Question: I want to make text view above of list view like this :

This is my XML script :
'''
<?xml version="1.0" encoding="utf-8"?>
<LinearLayout xmlns:android="http://schemas.android.com/apk/res/android"
android:layout_width="match_parent"
android:layout_height="match_parent"
android:orientation="vertical"
android:background="#FFFFFF"
>
<ListView
android:id="@+id/lvVouchers"
android:layout_width="match_parent"
android:layout_height="wrap_content" >
</ListView>
</LinearLayout>
'''
I am confusing for making textview above of list view...
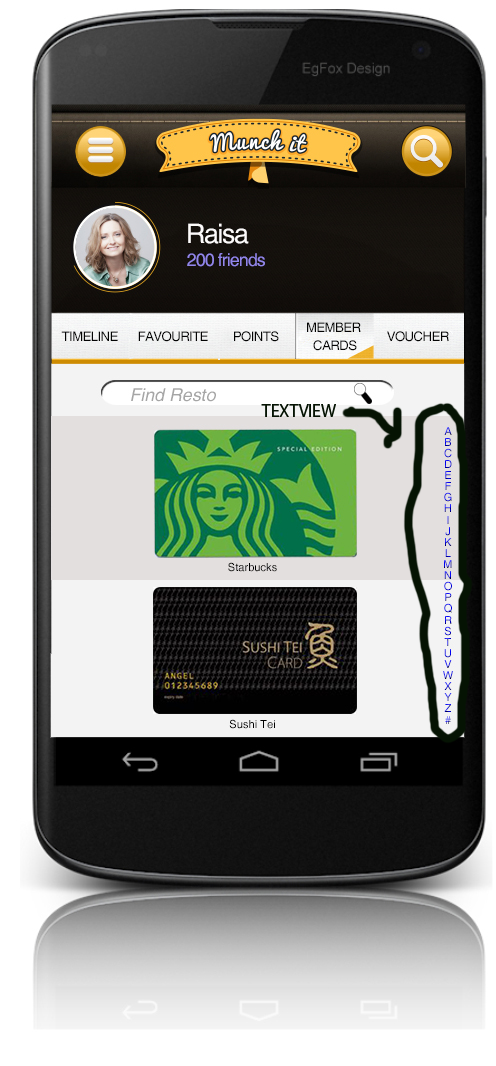
Answer: Try this,
'''
<LinearLayout xmlns:android="http://schemas.android.com/apk/res/android"
android:layout_width="fill_parent"
android:layout_height="fill_parent"
android:orientation="horizontal" >
<ListView
android:id="@+id/listView1"
android:layout_width="0dp"
android:layout_height="match_parent"
android:layout_weight="0.8" >
</ListView>
<TextView
android:id="@+id/text1"
android:layout_width="0dp"
android:layout_height="match_parent"
android:layout_weight="0.2">
</TextView>
'''
But you have to set the text with
after each character as follows,
'''
textView.setText("a" + "
" + "b" + "
" +"c" + "
" +"d" + "
" );
'''